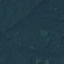
Label: Forest